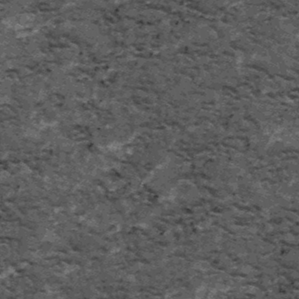
Label: frost